Question: I used the following code:
'''
library("gplots")
heatmap.2(assay(vsd)[ens_union,], trace = "none", density.info = "none")
'''
To produce the following heatmap:

As you can see, the row labels have been cut-off (the first one should, for instance, be 'ENSMUSG00000000088', but only 'ENSMUSG0' is displayed). How can I re-size the plot to include the whole labels?
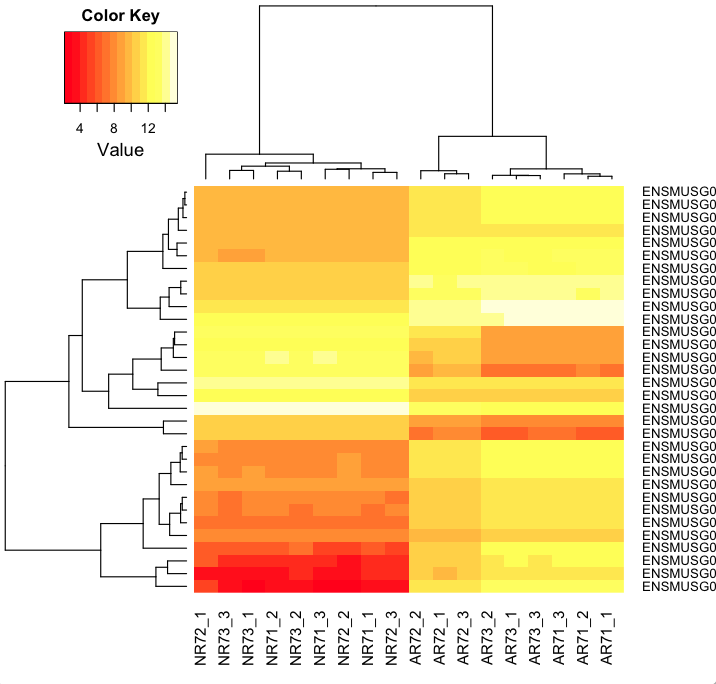
Answer: Just add the 'margins' argument
'''
library("gplots")
# generate some example data
data <- as.matrix(mtcars)
# make ridiculously long names
long.names <- paste("ENSMUSG000000000", rownames(mtcars))
rownames(data) <- long.names
# GO!
heatmap.2(data, trace = "none", density.info = "none",
margins = c(8, 16))
'''
Don't forget you can also change the font size if you like with 'cexRow'